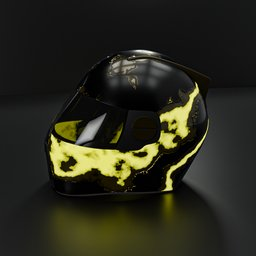
Label: tools